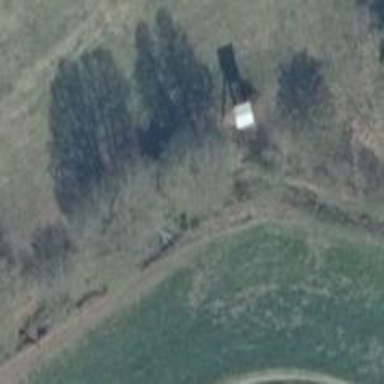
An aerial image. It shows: Hunting stand.